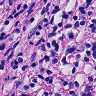
Metastatic tissue present: yes